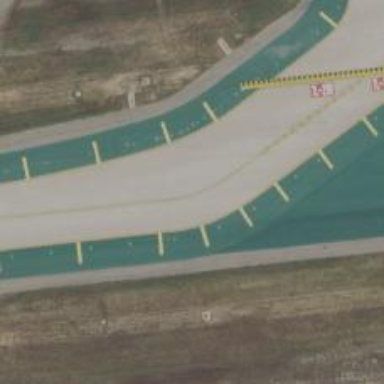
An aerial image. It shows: Image of taxiway at airport.